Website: macys
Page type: delivery-shipping
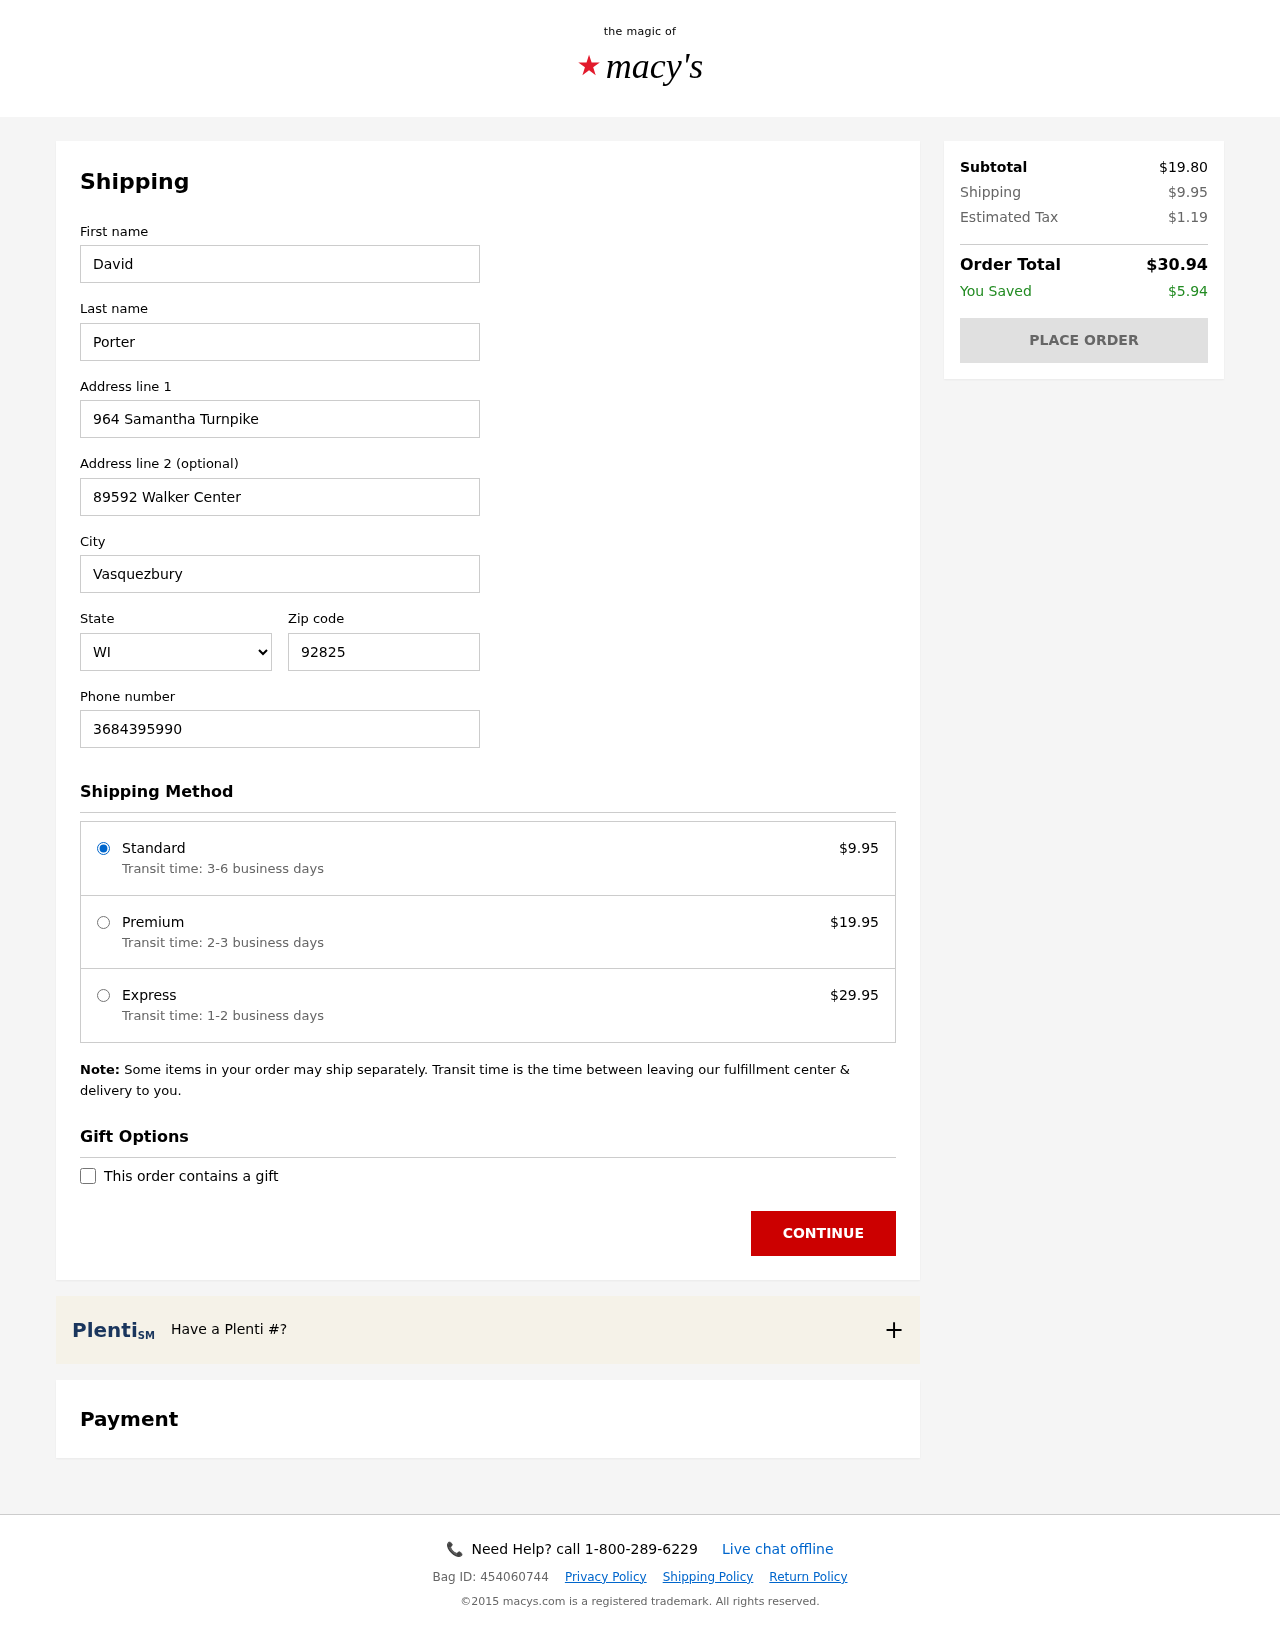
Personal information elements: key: PII_CITY
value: Vasquezbury
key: PII_FIRSTNAME
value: David
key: PII_LASTNAME
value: Porter
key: PII_PHONE
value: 3684395990
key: PII_POSTCODE
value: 92825
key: PII_STATE_ABBR
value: WI
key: PII_STREET
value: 964 Samantha Turnpike
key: PII_STREET2
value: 89592 Walker Center
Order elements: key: ORDER_SHIPPING_COST
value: $9.95
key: ORDER_SHIPPING_PREMIUM
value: $19.95
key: ORDER_SHIPPING_EXPRESS
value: $29.95
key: ORDER_SUBTOTAL
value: $19.80
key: ORDER_TAX
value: $1.19
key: ORDER_TOTAL
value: $30.94
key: ORDER_SAVINGS
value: $5.94